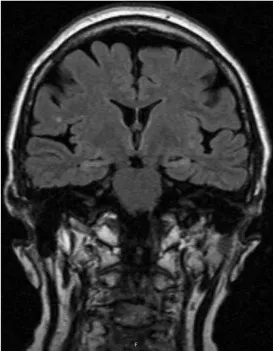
(A) A cerebral MRI taken in 2005, suggestive of medial temporal sclerosis approximately 20 years after recovery from distinct amnesia and both ante- and retrograde affection.
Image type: radiology (mri)